Field crop: tomato
Growth stage: 1
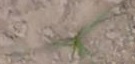
Species: cyperus